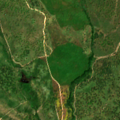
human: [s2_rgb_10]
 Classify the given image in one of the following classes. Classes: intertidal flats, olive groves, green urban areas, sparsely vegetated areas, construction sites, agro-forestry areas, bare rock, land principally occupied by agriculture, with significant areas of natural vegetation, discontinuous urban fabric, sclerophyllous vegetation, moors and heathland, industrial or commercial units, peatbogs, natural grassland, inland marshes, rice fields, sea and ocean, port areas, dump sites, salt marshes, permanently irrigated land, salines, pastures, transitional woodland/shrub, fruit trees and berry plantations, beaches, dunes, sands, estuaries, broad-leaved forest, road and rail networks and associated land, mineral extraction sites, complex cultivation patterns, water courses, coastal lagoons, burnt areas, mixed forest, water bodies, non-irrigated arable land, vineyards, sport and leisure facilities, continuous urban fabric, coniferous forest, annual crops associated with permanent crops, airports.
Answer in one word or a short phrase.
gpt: continuous urban fabric